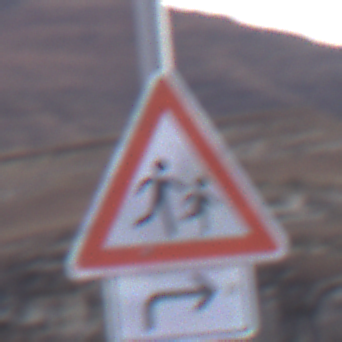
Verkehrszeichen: KinderLinks
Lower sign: RichtungsangabeDurchPfeile5
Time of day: Dusk
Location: Outdoor (Nature)
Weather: Clear
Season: NotSpecified
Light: Natural